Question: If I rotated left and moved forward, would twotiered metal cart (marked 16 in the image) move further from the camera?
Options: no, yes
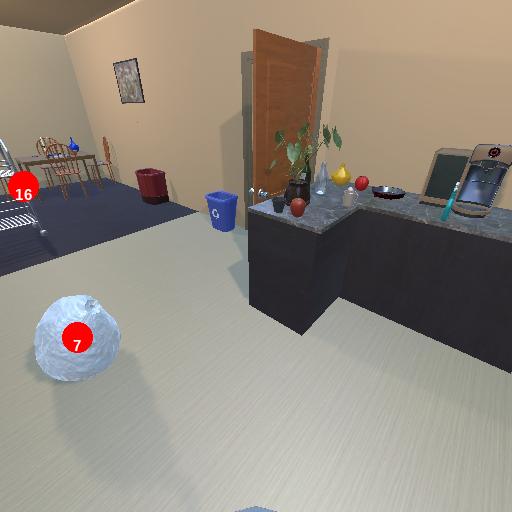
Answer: no